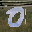
Label: 0